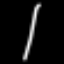
Label: line